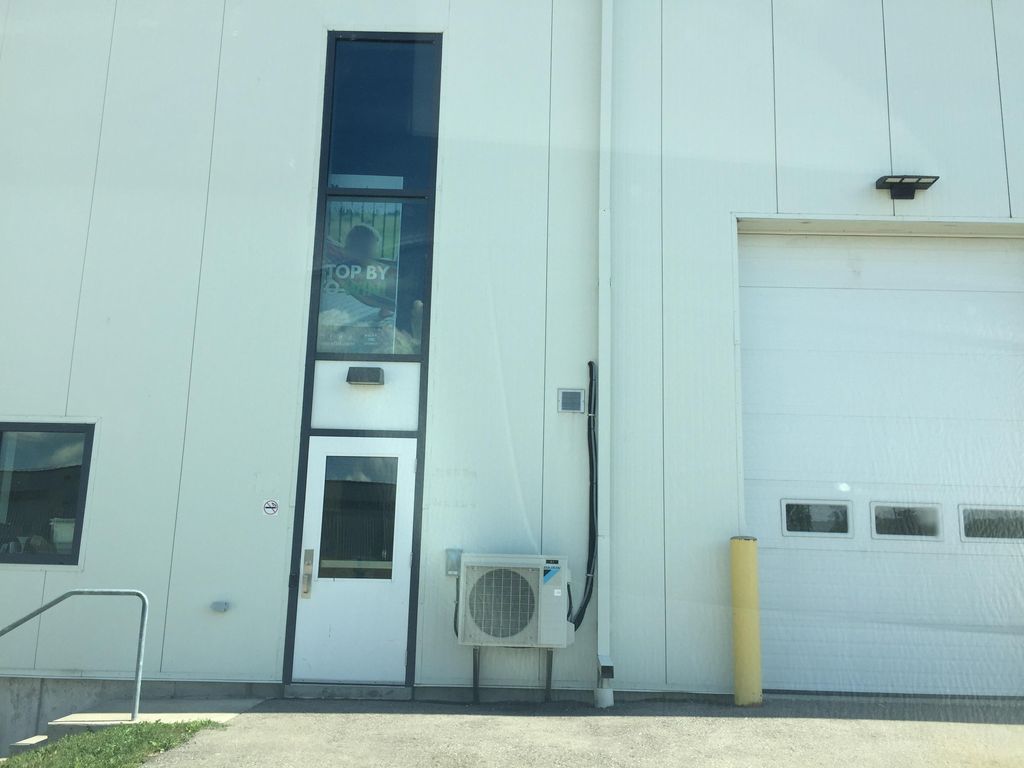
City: kitchener-waterloo